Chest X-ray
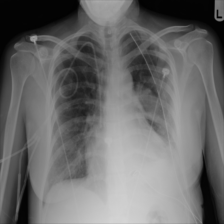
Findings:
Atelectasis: negative
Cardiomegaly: negative
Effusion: negative
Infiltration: negative
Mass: negative
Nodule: negative
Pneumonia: negative
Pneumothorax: positive
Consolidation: negative
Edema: negative
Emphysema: negative
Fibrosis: negative
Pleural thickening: negative
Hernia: negative